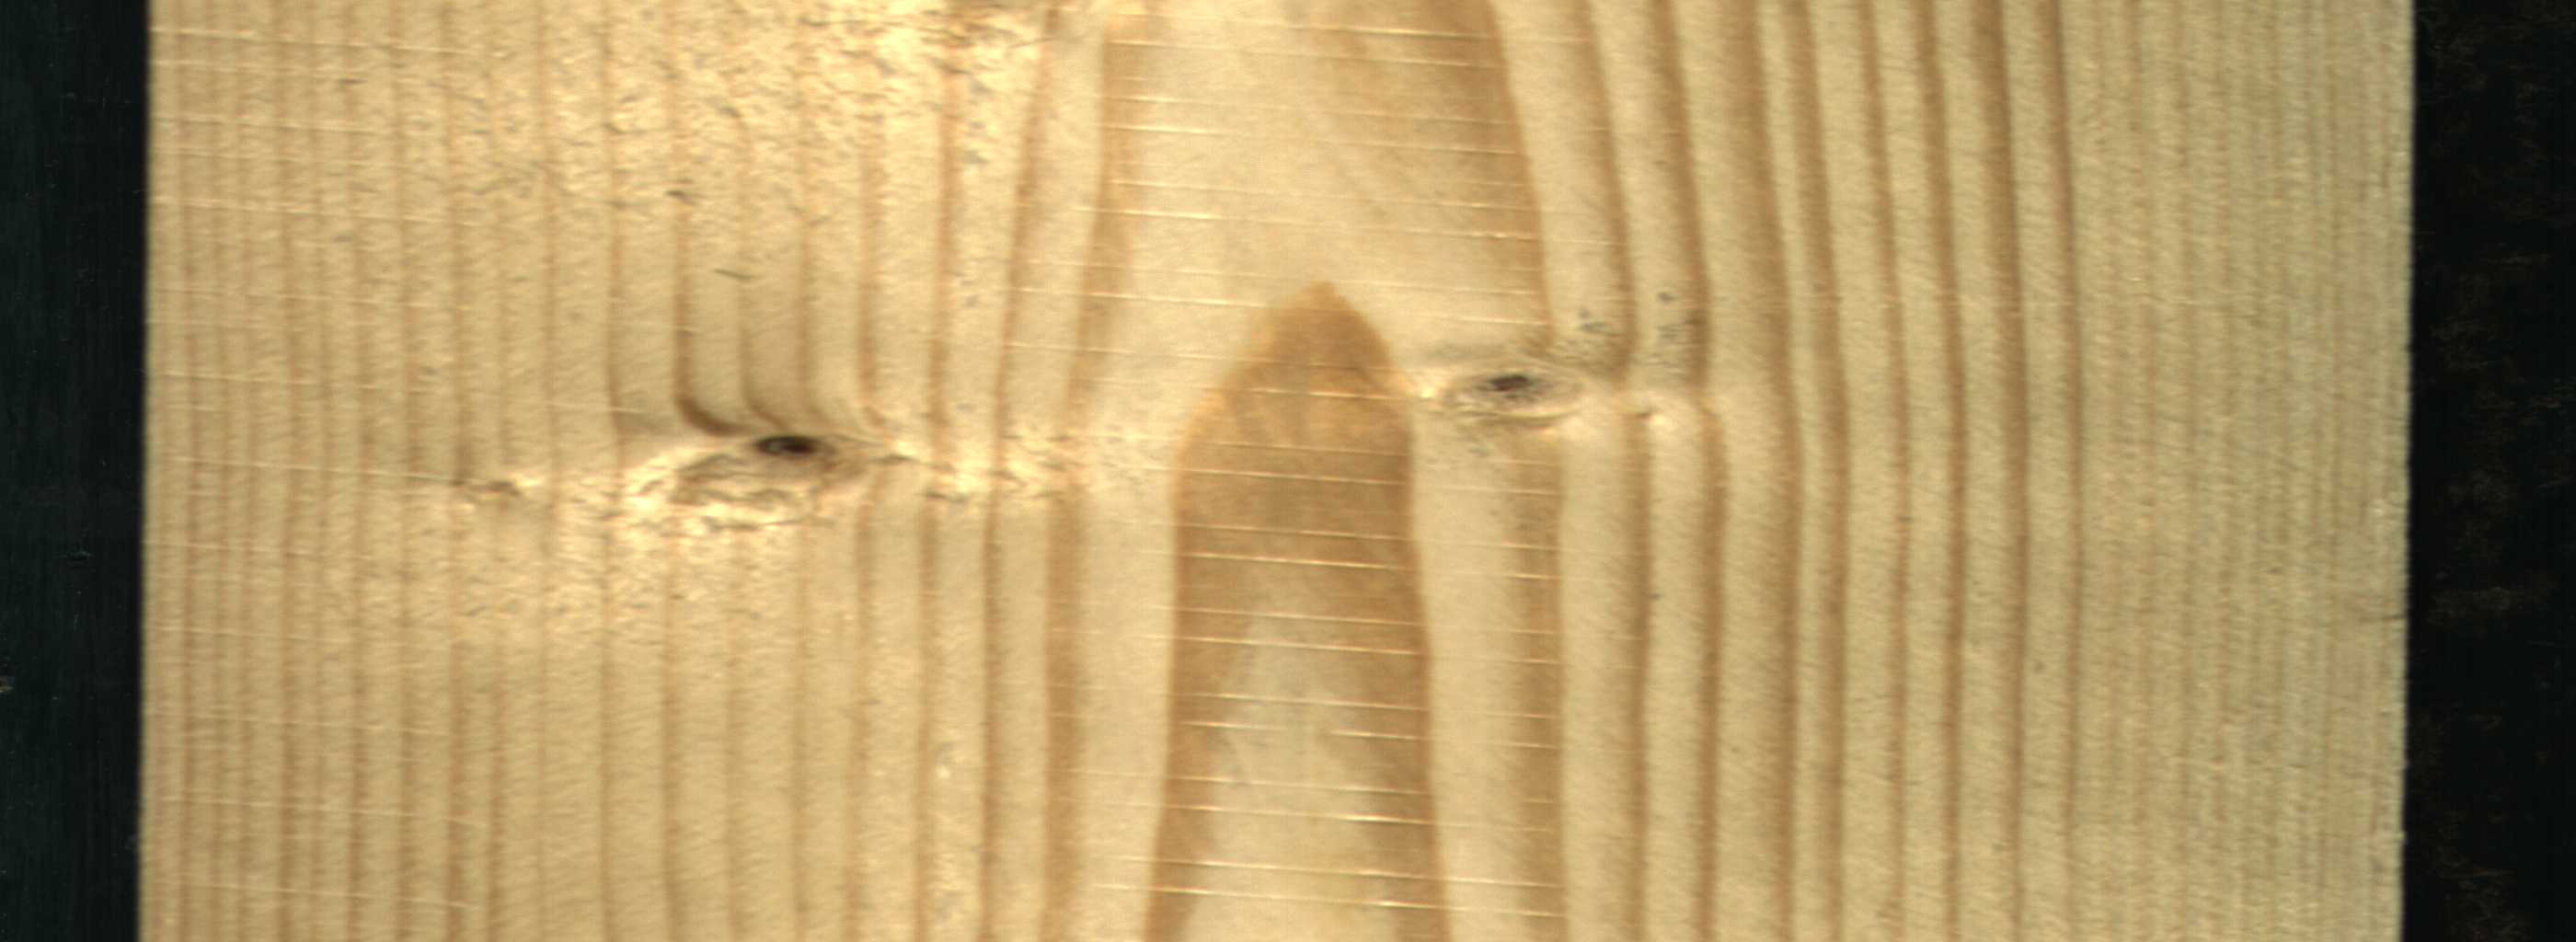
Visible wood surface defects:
Live_Knot
Live_Knot
Live_Knot
Live_Knot